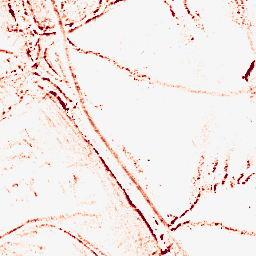
Category: morphological
Decomposition family: morphological_ellipse
Decomposition parameters: operation: opening
width: 5
height: 5
Upsampling method: sinc_hamming
Upsampling parameters: scale: 4
kernel_size: 8
Upsampling scale: 4